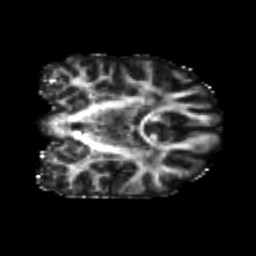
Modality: FA
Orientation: coronal
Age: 22
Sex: female
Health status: healthy
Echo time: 0.074 s